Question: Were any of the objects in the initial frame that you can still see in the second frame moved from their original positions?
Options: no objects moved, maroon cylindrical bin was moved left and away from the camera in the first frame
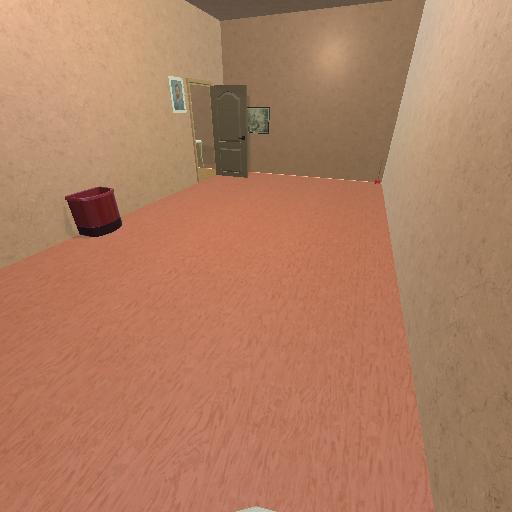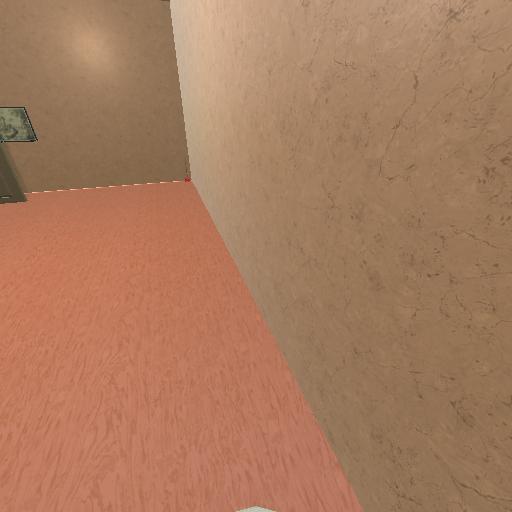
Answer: no objects moved